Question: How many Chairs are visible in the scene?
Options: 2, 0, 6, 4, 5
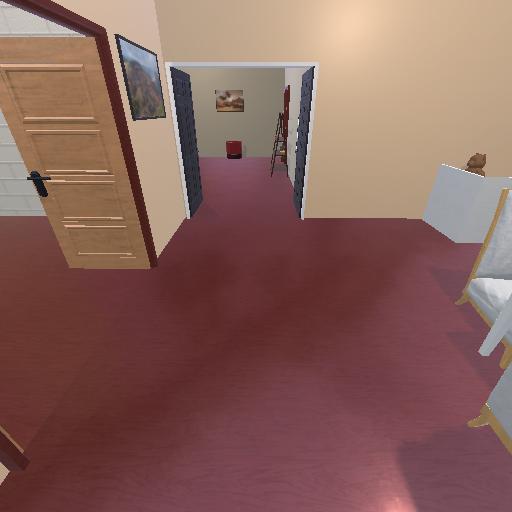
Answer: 2